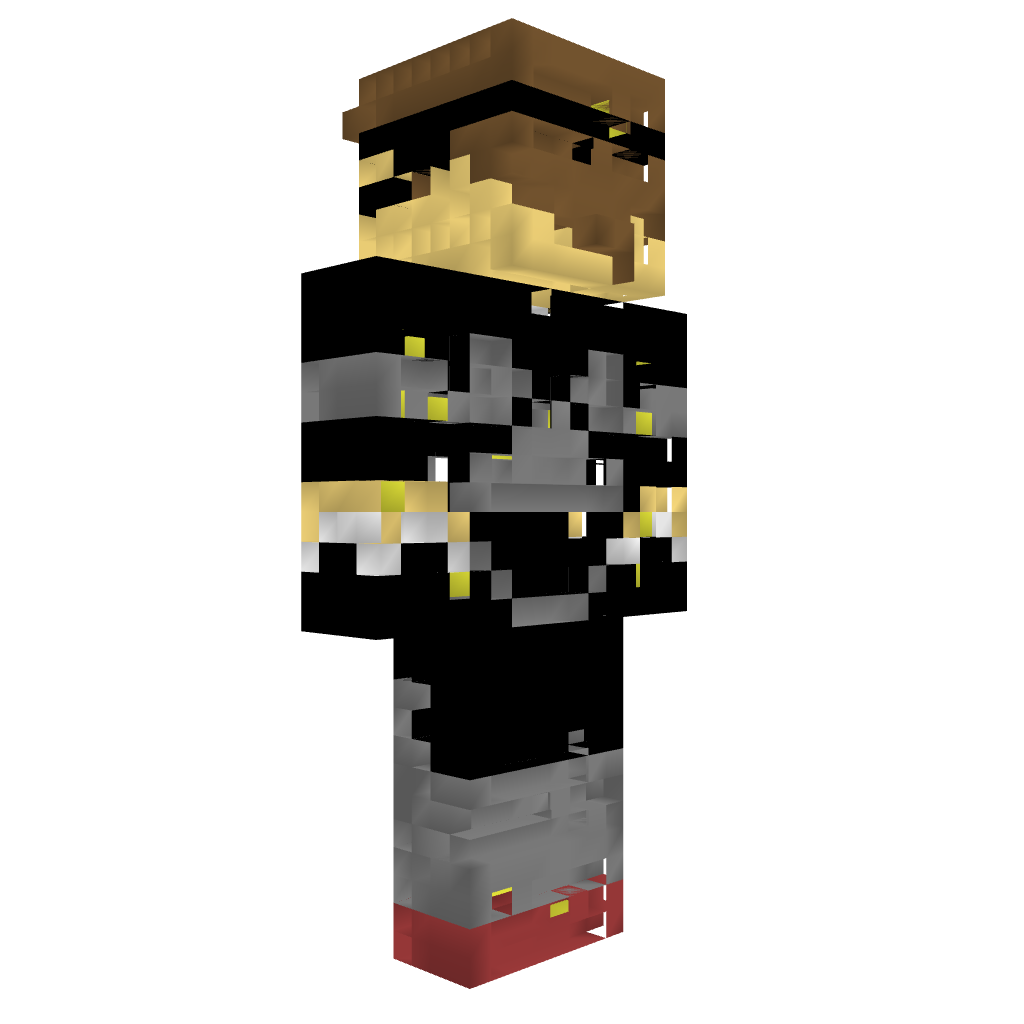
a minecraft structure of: skydoesminecraft high quality